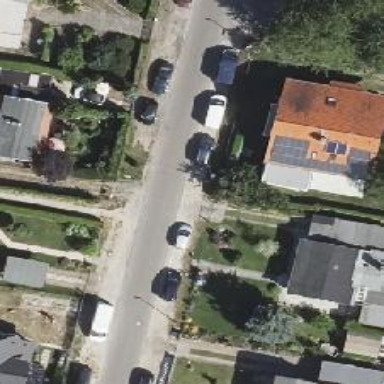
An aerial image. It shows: Footway along the road.